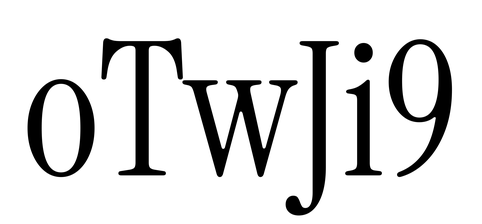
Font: InstrumentSerif-Regular